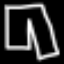
Label: pants